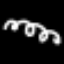
Label: squiggle